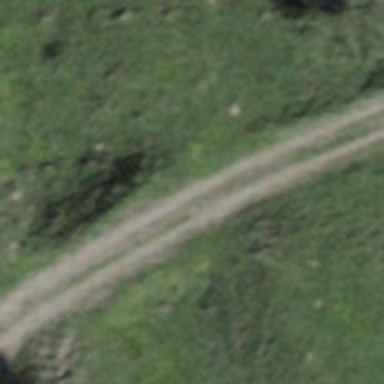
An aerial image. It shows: Track road with grade4 tracktype.